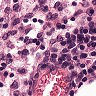
Metastatic tissue present: no